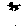
Label: cat